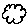
Label: cloud